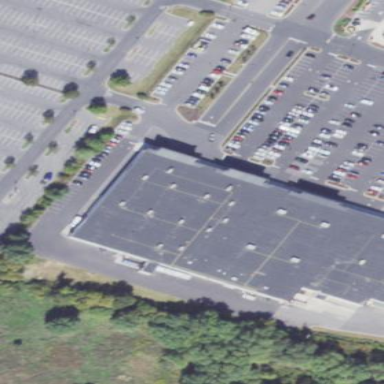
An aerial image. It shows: Part of the building is dedicated to retail space.